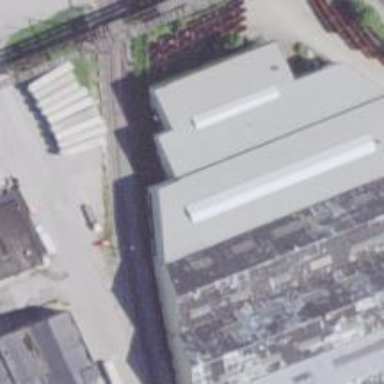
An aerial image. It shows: Disused railway siding.